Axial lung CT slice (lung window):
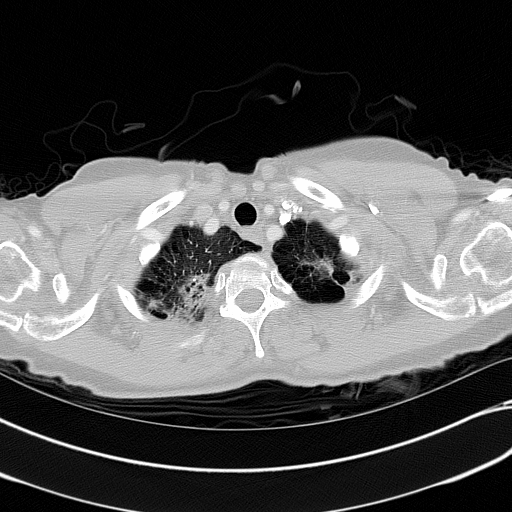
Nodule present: no